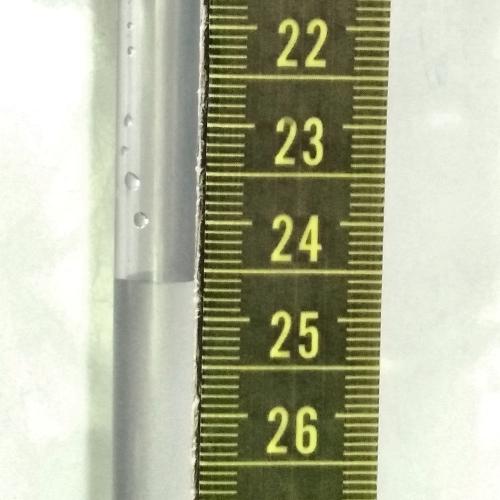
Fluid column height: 24.6 cm